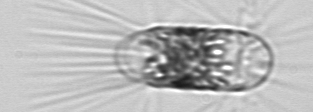
Label: Corethron_hystrix